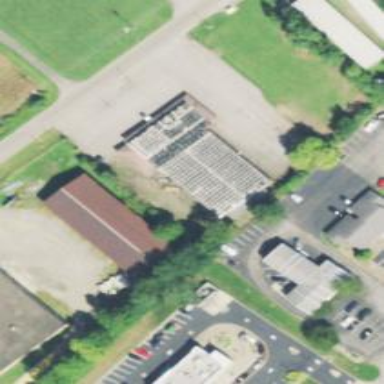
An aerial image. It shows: Building housing bowling alley.